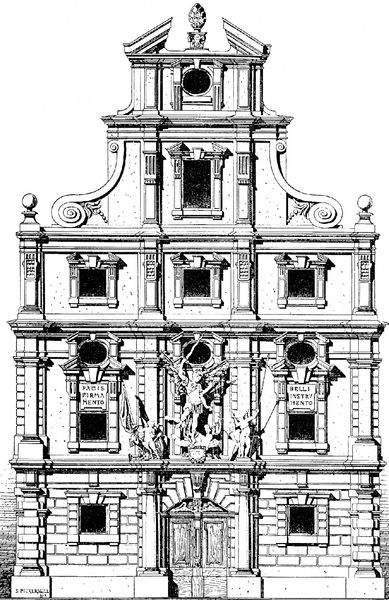
Titel: Zeughaus in Augsburg, Fassade
Künstler: Elias Holl
Standort: Augsburg, Zeughaus (EU - D - B)
Schlagwörter: fenster, skizze, säulen, tür, zeichnung, gebäude, haus, ornament, architektur, stein, kreis, engel, statue, fassade, stab, giebel, pilaster, tafel, tor, hell dunkel, symetrie, detailliert, kugel, rathaus, portal, rustika, villa, volute, wasserspeier, abriss, riss, grundriss, aufriß, architektonisch, viktoria, fenstergewände